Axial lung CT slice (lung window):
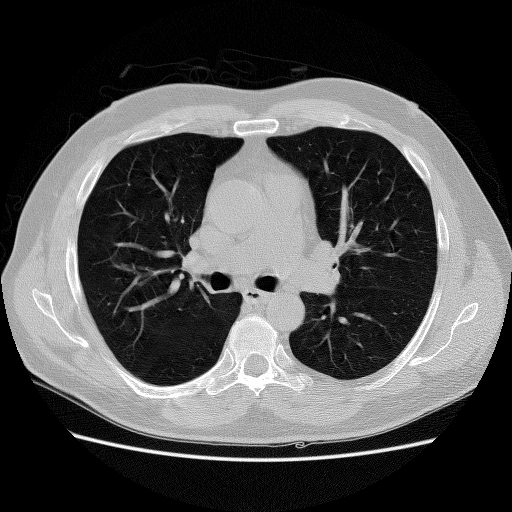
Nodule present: no